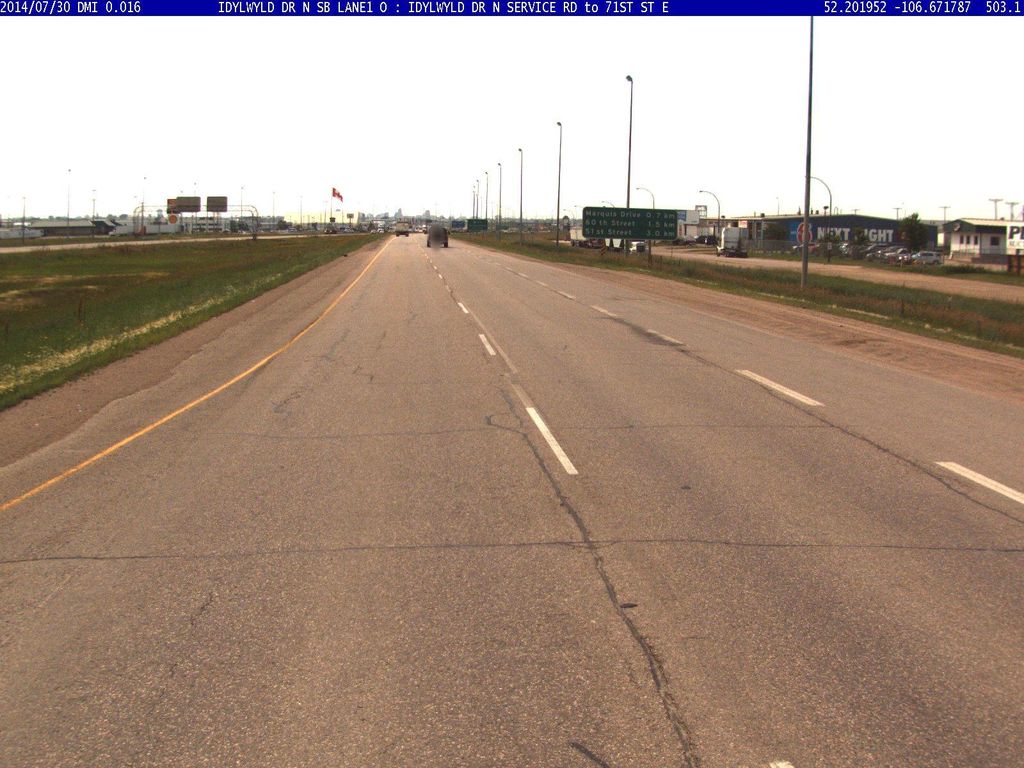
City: saskatoon